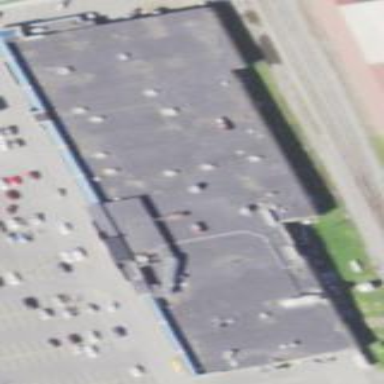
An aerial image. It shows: Retail building.